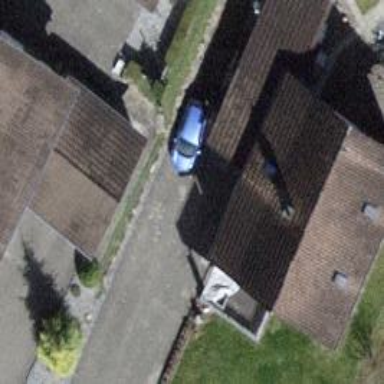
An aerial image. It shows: Building with tiled roof.